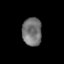
Tissue: prostate
Cell type: T cells
Senescence score: 0.3349
Nuclear area (px): 541
Mean DAPI intensity: 115.486